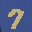
Label: 7